高一 · 代数
（2014 春$\cdot$洛阳期中）图 1 给出一个用 “当型” 循环语句编写的程序:

（1）该程序的算法功能是求式子 \$ \qquad \$的值.

（2）用 “直到型” 循环语句的形式写出该程序，请完成图 2 程序.

图 1

图 2
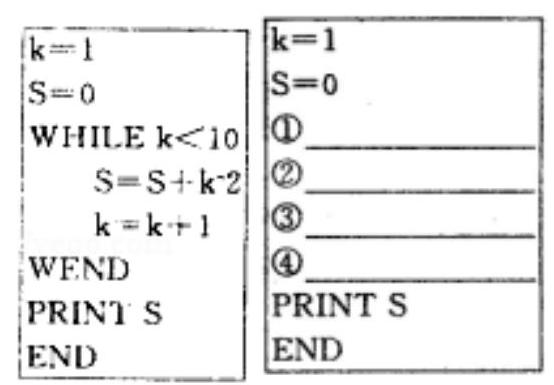
答案: 解：（1）由已知中程序语句可得：该程序的功能是进行累加运算，

由累加器的初值为 0 , 循环变量的初值为 1 , 终值为 9 , 步长为 1 , 每次累加项为 $k^{2}$, 可得:

该程序的算法功能是求式子 $1^{2}+2^{2}+3^{2}+4^{2}+5^{2}+6^{2}+7^{2}+8^{2}+9^{2}$ 的值,

故答案为: $1^{2}+2^{2}+3^{2}+4^{2}+5^{2}+6^{2}+7^{2}+8^{2}+9^{2}$

(2) 将程序改写成直到型循环后:

(1)DO

(2) $S=S+k^{\wedge} 2$

(3) $k=k+1$

(4)LOOPUNTILk> $=10$